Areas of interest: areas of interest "Donghu International Hotel"
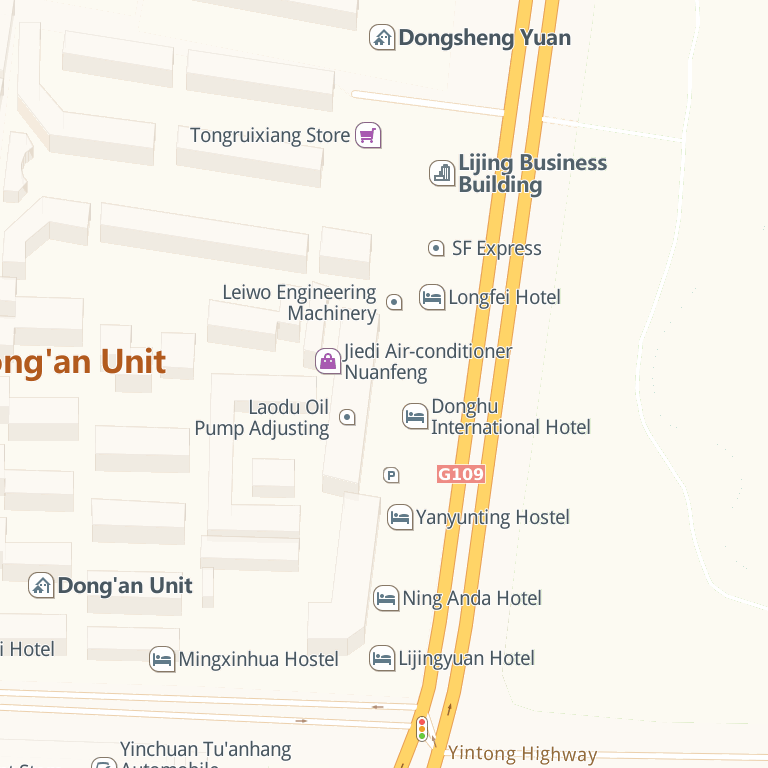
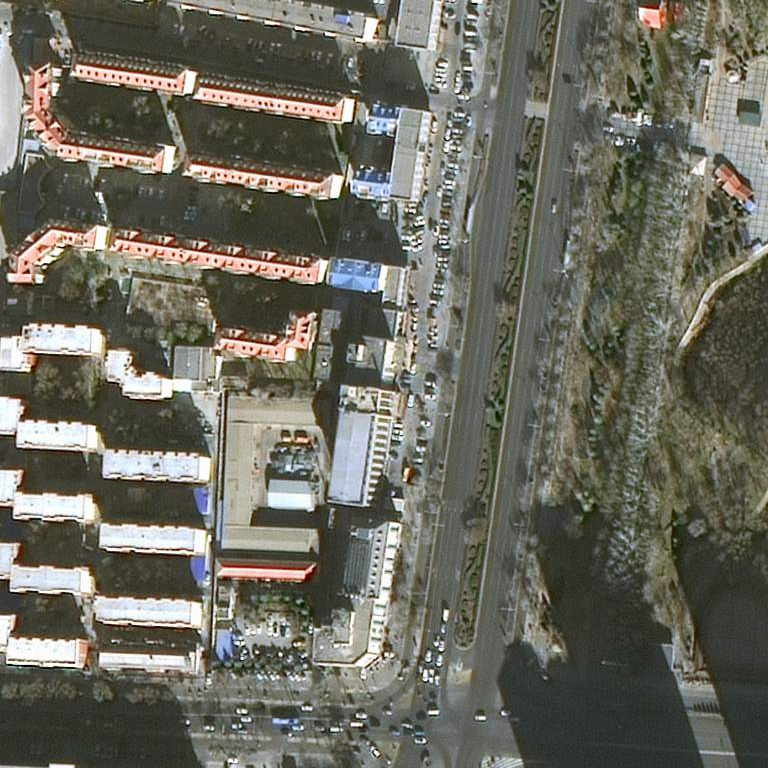